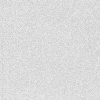
Atmospheric dust classification: dusty